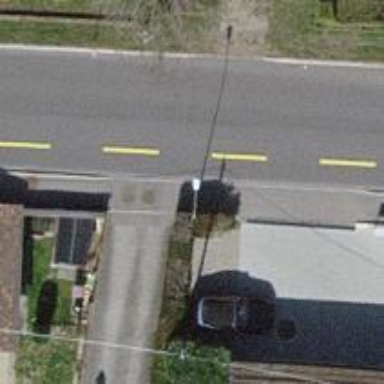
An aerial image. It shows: Alley classified as service road.